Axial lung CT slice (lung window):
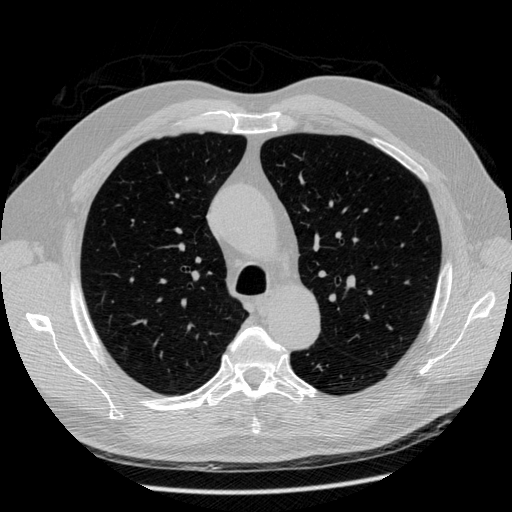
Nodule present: no